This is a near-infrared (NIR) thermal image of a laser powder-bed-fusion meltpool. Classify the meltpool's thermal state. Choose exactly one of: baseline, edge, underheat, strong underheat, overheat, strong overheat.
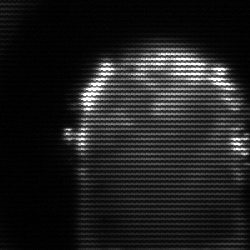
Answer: baseline